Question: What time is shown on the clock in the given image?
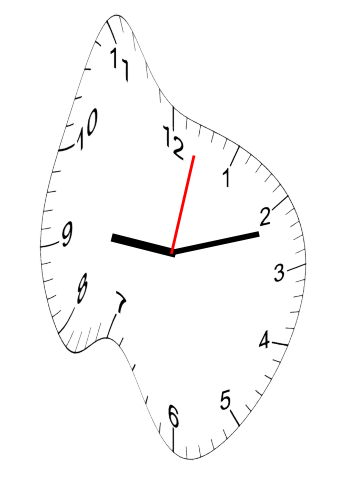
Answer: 09:12:02